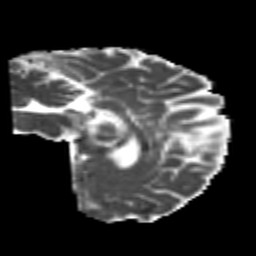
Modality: MD
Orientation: sagittal
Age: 24
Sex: female
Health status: healthy
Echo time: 0.074 s